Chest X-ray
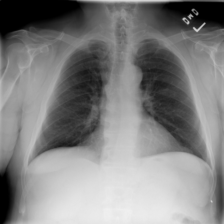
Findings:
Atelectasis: negative
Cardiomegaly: negative
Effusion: negative
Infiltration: negative
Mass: negative
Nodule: negative
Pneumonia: negative
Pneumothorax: negative
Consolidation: negative
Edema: negative
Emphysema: negative
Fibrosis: negative
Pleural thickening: negative
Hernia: negative